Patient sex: M
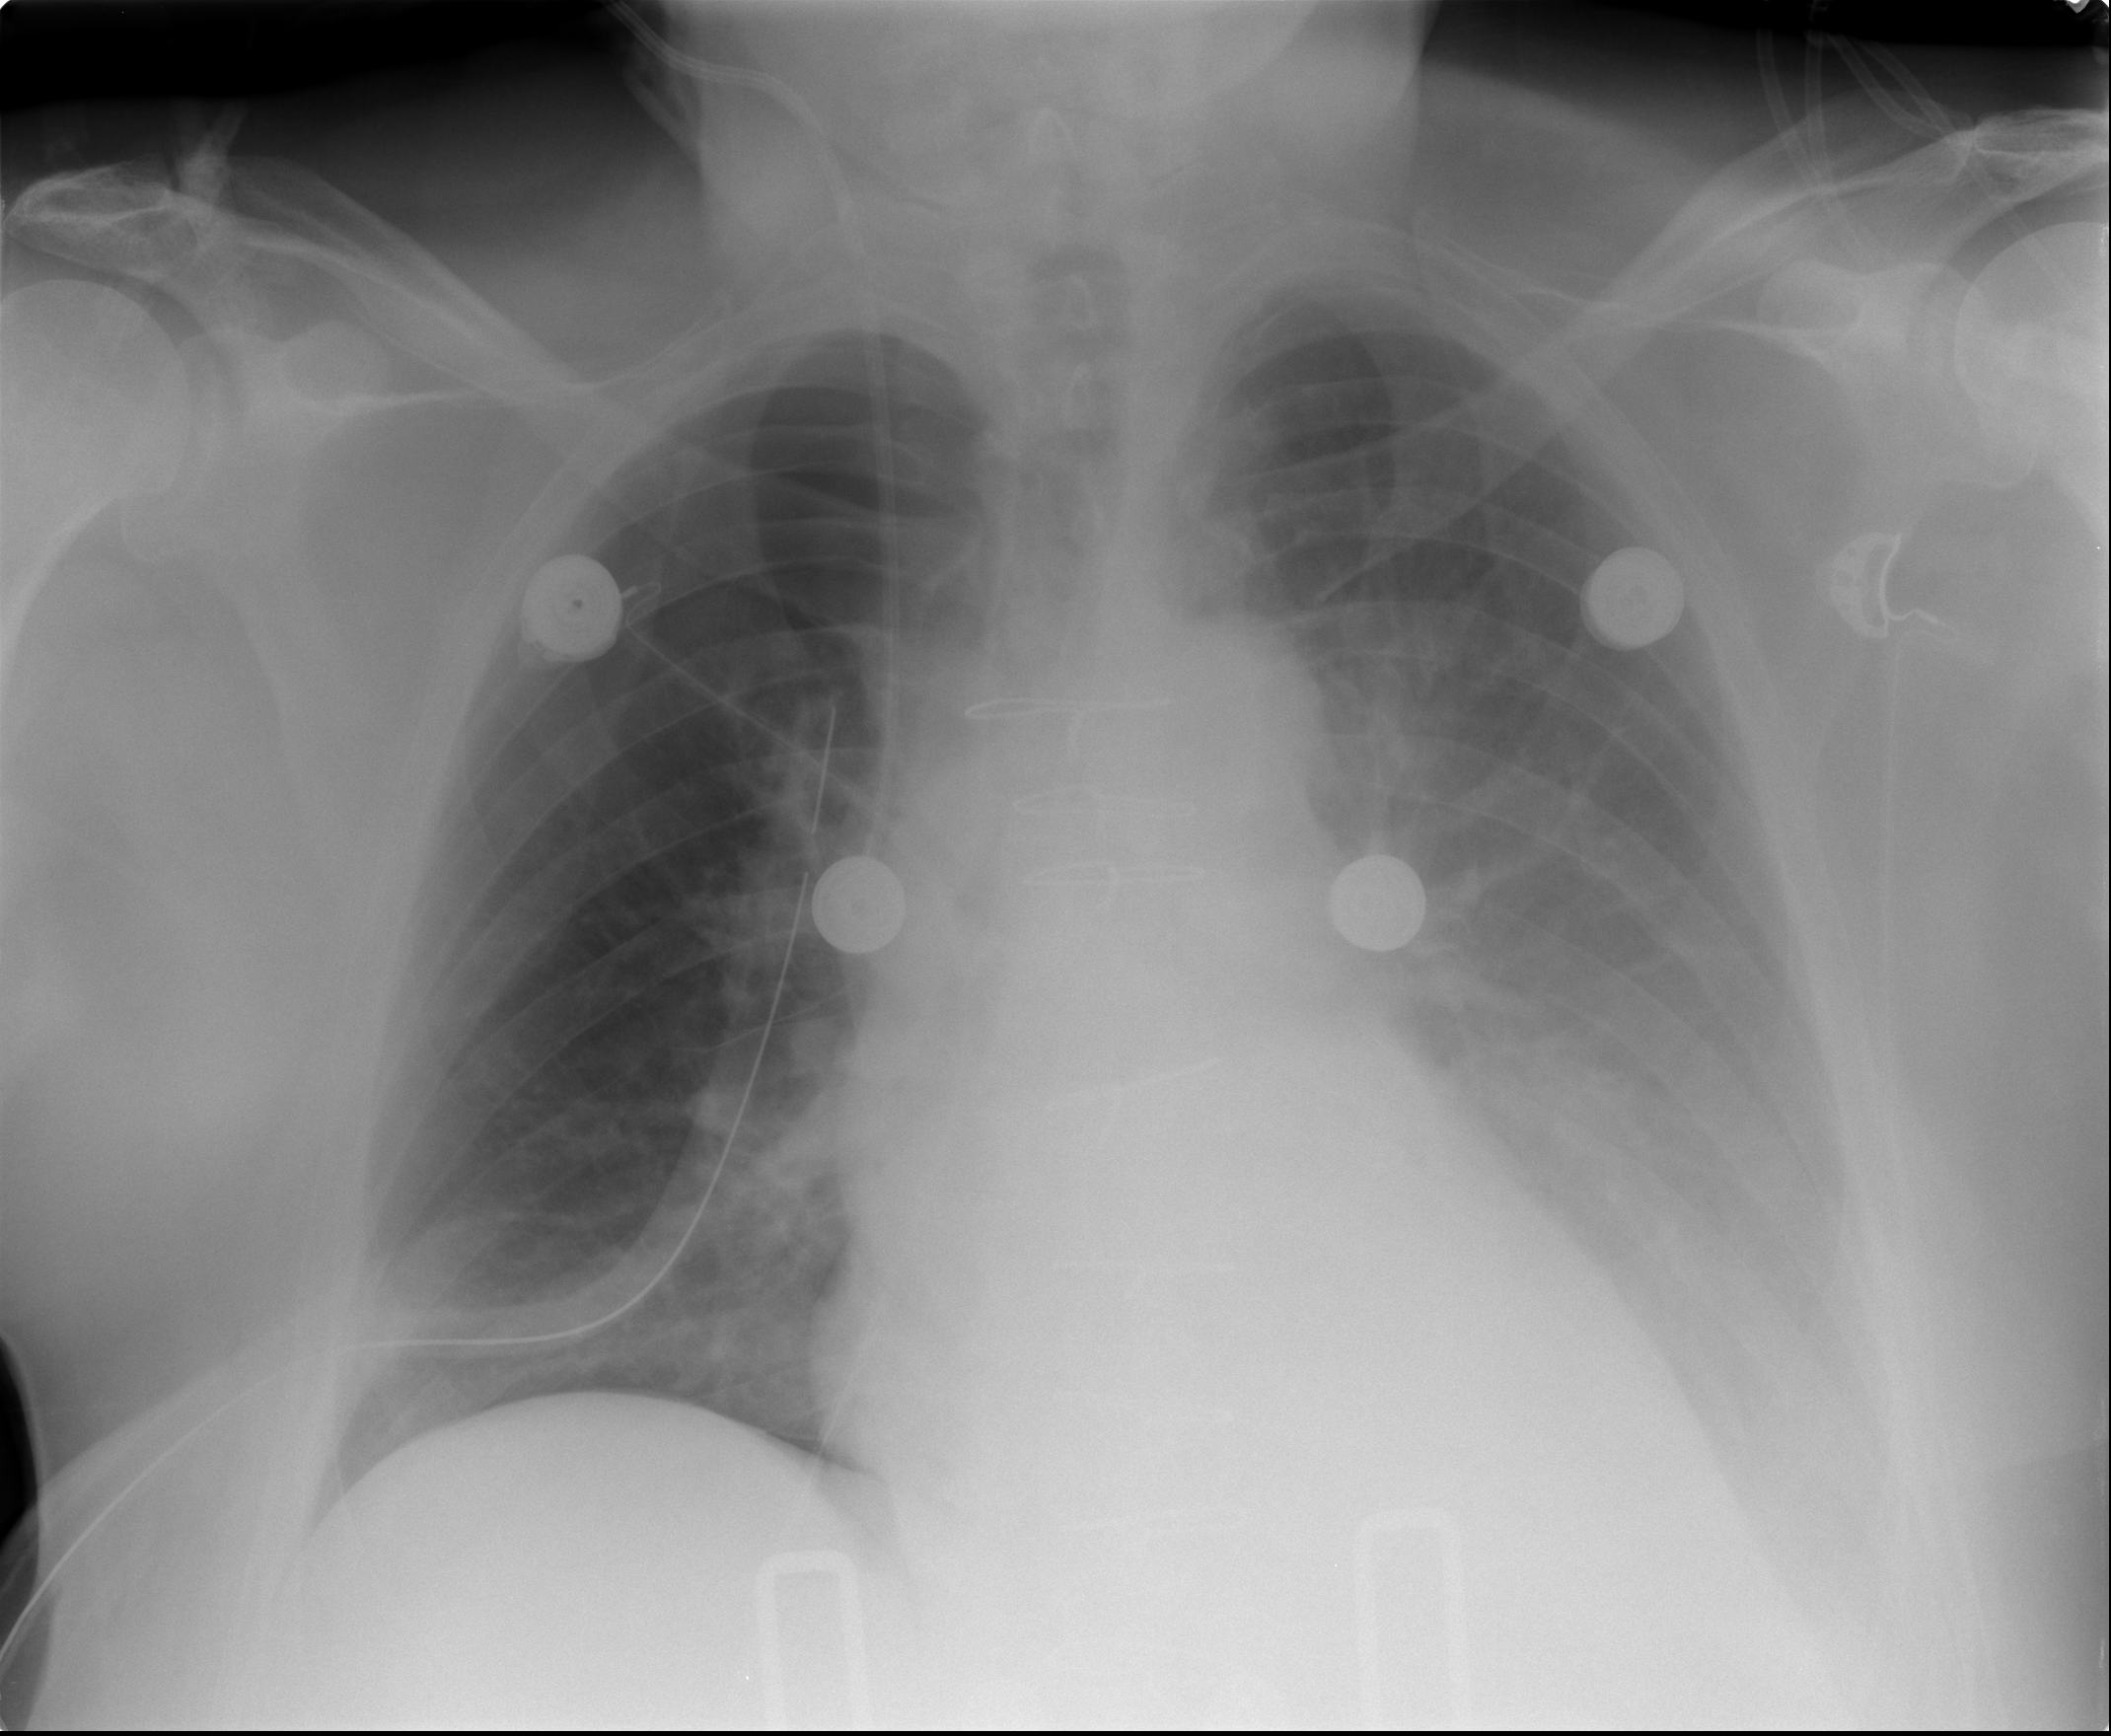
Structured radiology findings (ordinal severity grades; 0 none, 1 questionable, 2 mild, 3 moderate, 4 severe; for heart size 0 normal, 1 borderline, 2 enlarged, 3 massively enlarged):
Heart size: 2
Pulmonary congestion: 2
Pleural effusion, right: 0
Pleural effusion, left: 2
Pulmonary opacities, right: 0
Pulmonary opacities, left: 0
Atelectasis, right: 2
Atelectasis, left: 2